Aerial crown-view tile of a tropical tree (Barro Colorado Island, Panama), acquired 20250715:
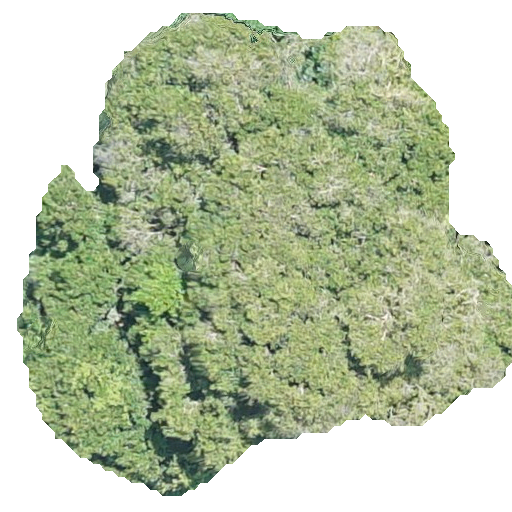
Species: Prioria copaifera
GBIF accepted scientific name: Prioria copaifera
Crown area: 250.411 m²